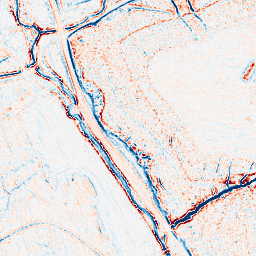
Category: multiscale
Decomposition family: dog_multiscale
Decomposition parameters: sigma_ratio: 1.4
n_scales: 3
base_sigma: 0.5
Upsampling method: quadratic
Upsampling parameters: scale: 8
Upsampling scale: 8